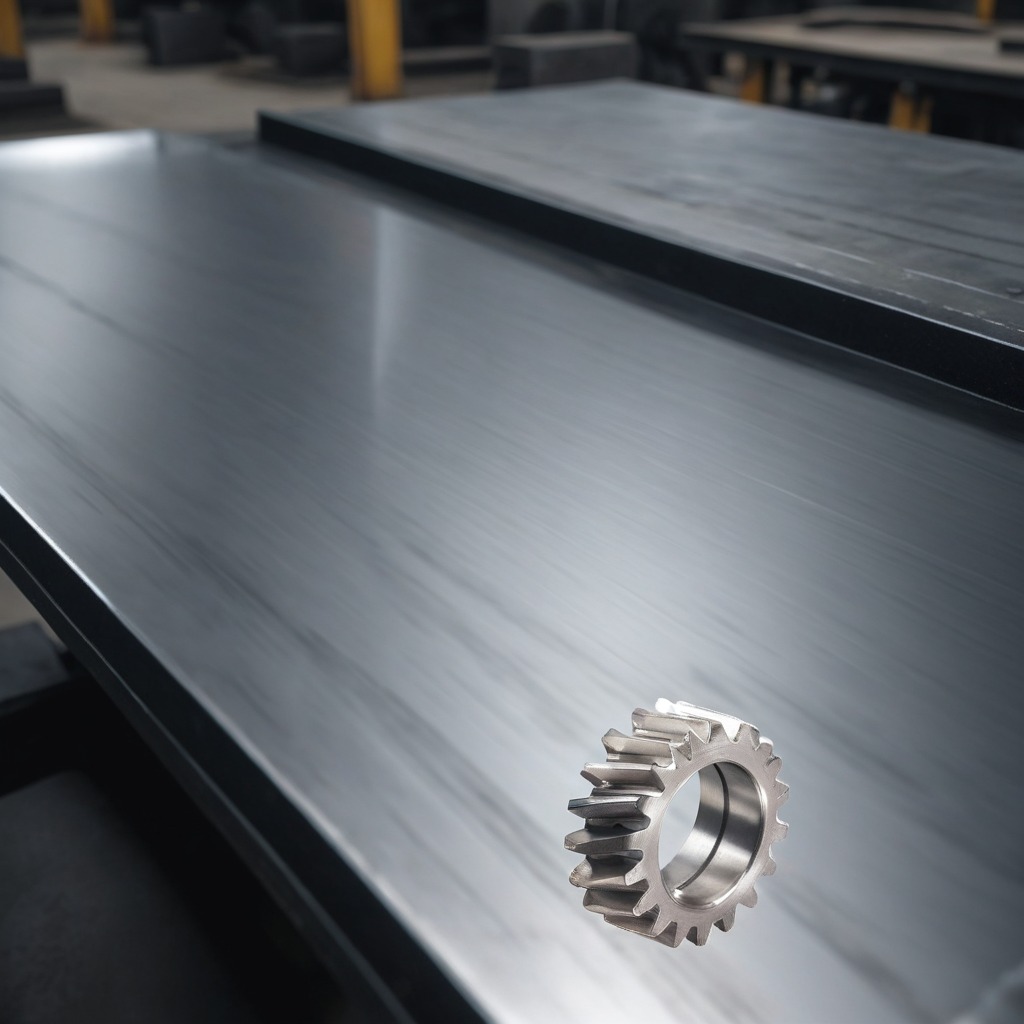
A steel gear with teeth is lying on a cold steel table in a mining workshop.